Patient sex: M
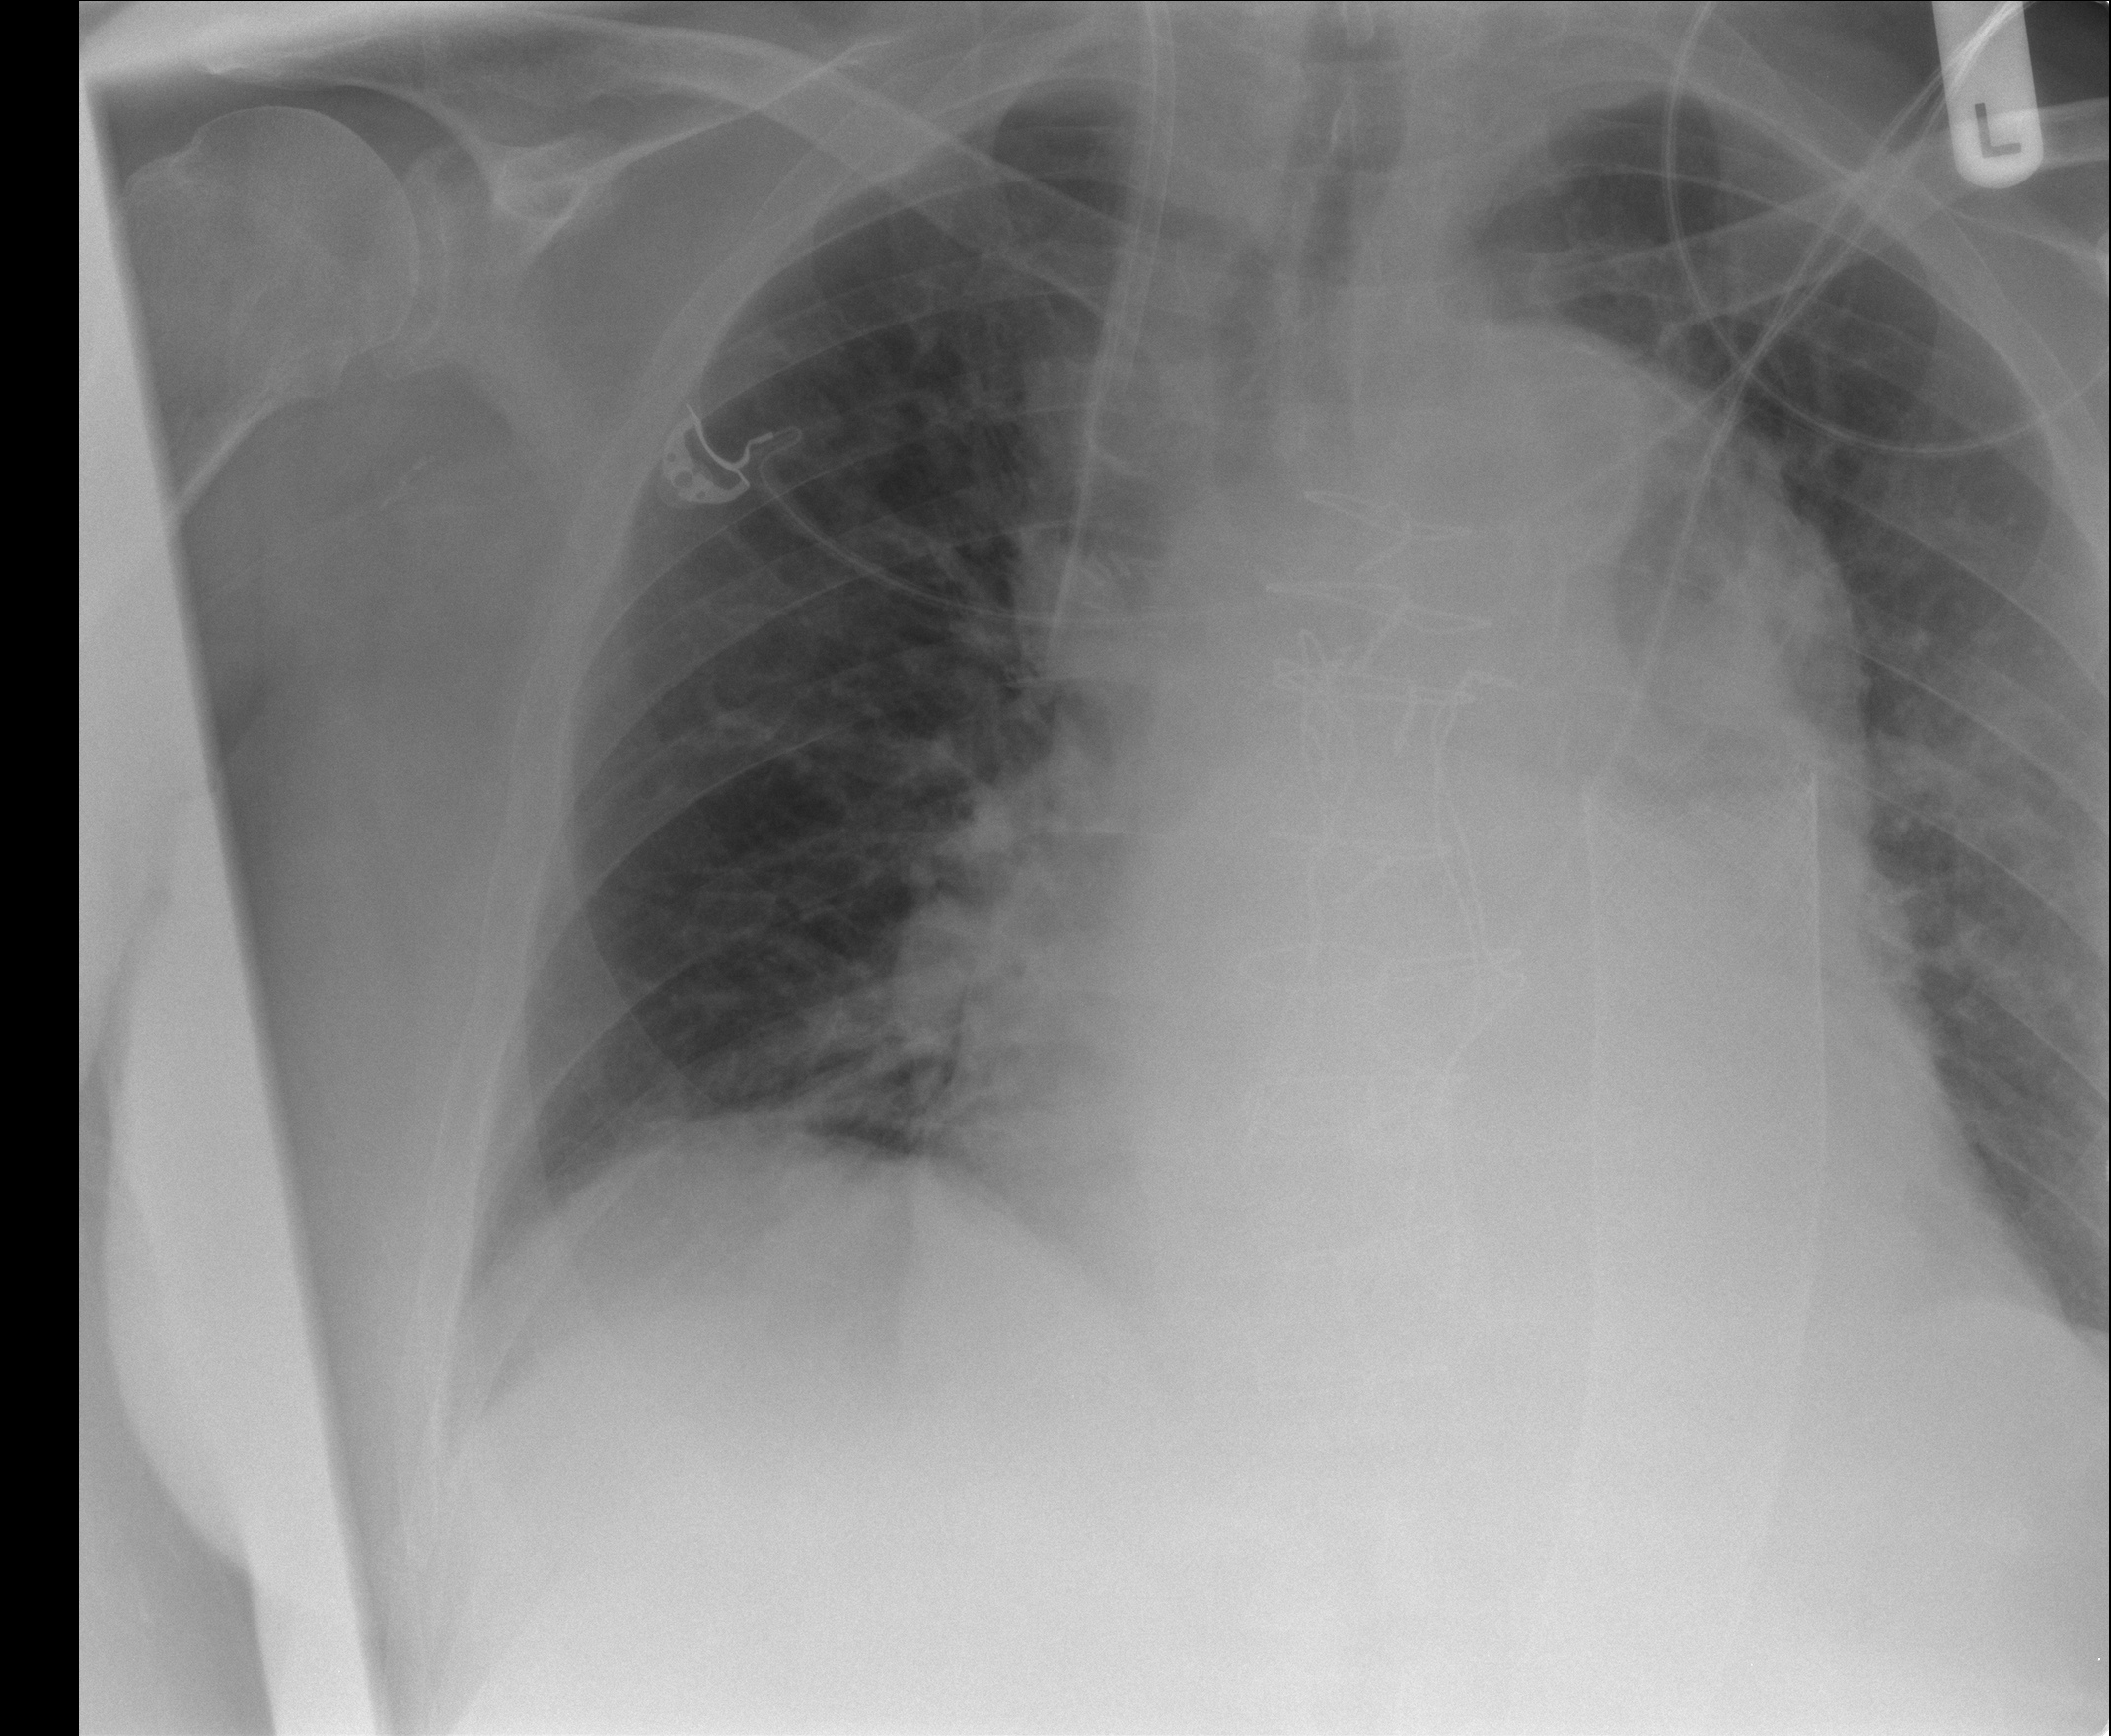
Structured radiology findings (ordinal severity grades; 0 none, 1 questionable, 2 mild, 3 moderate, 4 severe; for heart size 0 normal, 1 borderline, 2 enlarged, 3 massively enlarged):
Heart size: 3
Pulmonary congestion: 2
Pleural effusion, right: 0
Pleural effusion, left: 0
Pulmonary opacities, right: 0
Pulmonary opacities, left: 0
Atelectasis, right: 0
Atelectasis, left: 0